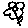
Label: flower